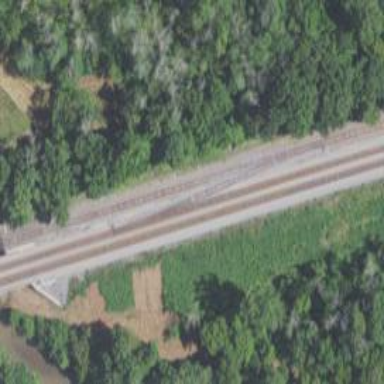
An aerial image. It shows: Railway spur service.